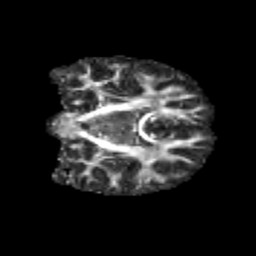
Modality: FA
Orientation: coronal
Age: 10
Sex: male
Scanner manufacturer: siemens
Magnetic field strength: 3 T
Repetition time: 3.8 s
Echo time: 0.07 s